Aerial crown-view tile of a tropical tree (Barro Colorado Island, Panama), acquired 20241014:
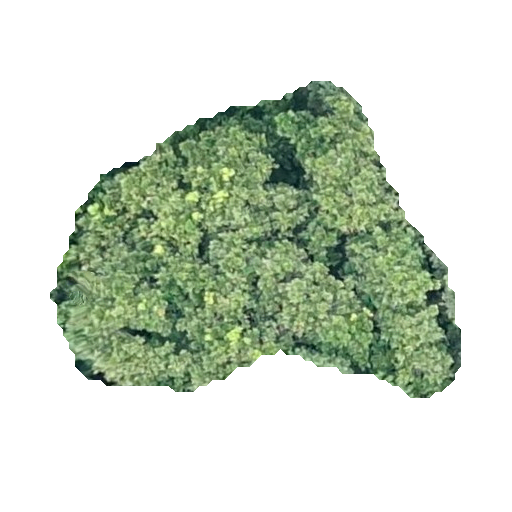
Species: Anacardium excelsum
GBIF accepted scientific name: Anacardium excelsum
Crown area: 137.556 m²